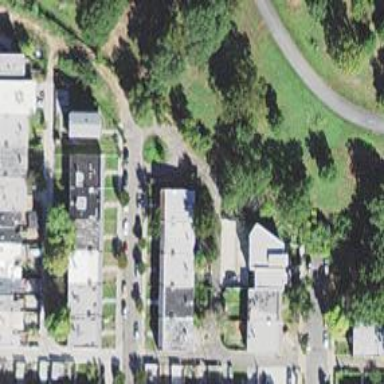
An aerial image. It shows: Alleyway designated as service road.